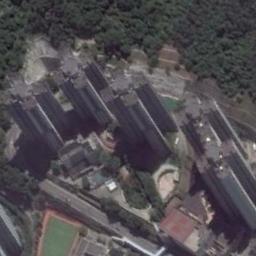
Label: commercial_area